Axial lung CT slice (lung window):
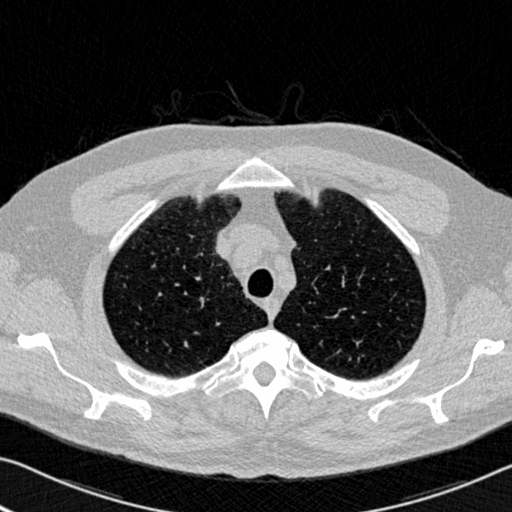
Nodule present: no